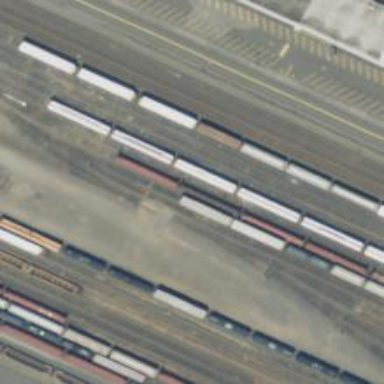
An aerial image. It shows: Railway yard used for servicing trains.